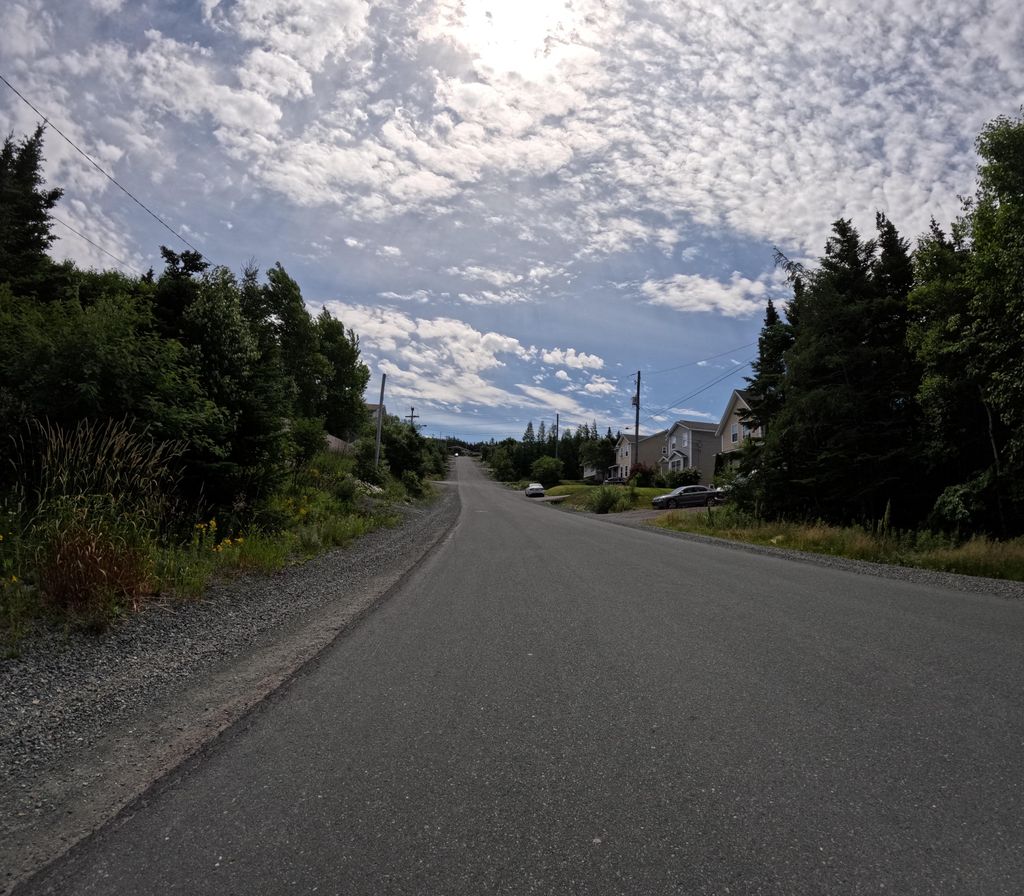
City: st_johns